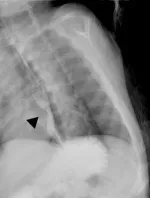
Upper gastrointestinal series.
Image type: radiology (x_ray)